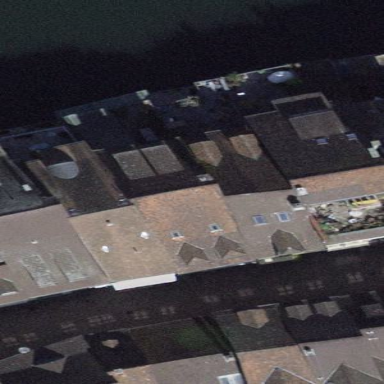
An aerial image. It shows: Apartment building with tile roof.